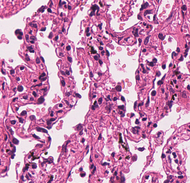
Tumor epithelial tissue: no
Tumor-associated stroma tissue: no
Normal tissue: yes